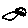
Label: cat